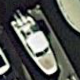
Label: civil